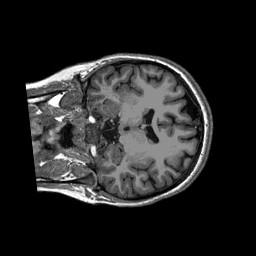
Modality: T1w
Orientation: coronal
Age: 19
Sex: female
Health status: ill